Question: This is an example. I want to know if there is a general way to deal with this kind of problems.
Suppose I have a function (a e R) :
'''
f[a_, n_Integer, m_Integer] := Sum[a^i k[i],{i,0,n}]^m
'''

And I need a closed form for the coefficient a^p. What is the better way to proceed?
:In this particular case, one could go manually trying to represent the sum through <URL>, but it seems difficult to write down the Multinomial terms for a variable number of arguments, and besides, I want Mma to do it.
: Of course
'''
Collect[f[a, 3, 4], a]
'''
Will do, but only for a given 'm' and 'n'.
: This question is related to <URL>. My application is different, but probably the same methods apply. So, feel free to answer both with a single shot.
:
You can model the multinomial theorem with a function like:
'''
f[n_, m_] :=
Sum[KroneckerDelta[m - Sum[r[i], {i, n}]]
(Multinomial @@ Sequence@Array[r, n])
Product[x[i]^r[i], {i, n}],
Evaluate@(Sequence @@ Table[{r[i], 0, m}, {i, 1, n}])];
'''
So, for example
'''
f[2,3]
'''
is the cube of a binomial
'''
x[1]^3+ 3 x[1]^2 x[2]+ 3 x[1] x[2]^2+ x[2]^3
'''
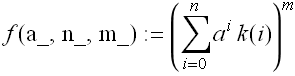
Answer: The coefficient by 'a^k' can be viewed as derivative of order 'k' at zero divided by 'k!'. In version 8, there is a function <URL>, which allows to construct a derivative at a point for composition of functions, out of derivatives of individual components. Basically, for 'f[g[x]]' and expanding around 'x==0' we find 'Derivative[p][Function[x,f[g[x]]][0]' as
'''
BellY[ Table[ { Derivative[k][f][g[0]], Derivative[k][g][0]}, {k, 1, p} ] ]/p!
'''
This is also known as generalized Bell polynomial, see <URL>.
In the case at hand:
'''
f[a_, n_Integer, m_Integer] := Sum[a^i k[i], {i, 0, n}]^m
With[{n = 3, m = 4, p = 7},
BellY[ Table[{FactorialPower[m, s] k[0]^(m - s),
If[s <= n, s! k[s], 0]}, {s, 1, p}]]/p!] // Distribute
(*
Out[80]= 4 k[1] k[2]^3 + 12 k[1]^2 k[2] k[3] + 12 k[0] k[2]^2 k[3] +
12 k[0] k[1] k[3]^2
*)
With[{n = 3, m = 4, p = 7}, Coefficient[f[a, n, m], a, p]]
(*
Out[81]= 4 k[1] k[2]^3 + 12 k[1]^2 k[2] k[3] + 12 k[0] k[2]^2 k[3] +
12 k[0] k[1] k[3]^2
*)
'''
Doing it this way is more computationally efficient than building the entire expression and extracting coefficients.
---
The approach here outlined will work for symbolic orders 'n' and 'm', but requires explicit value for 'p'. When using it is this circumstances, it is better to replace 'If' with its 'Piecewise' analog, e.g. 'Boole':
'''
With[{p = 2},
BellY[Table[{FactorialPower[m, s] k[0]^(m - s),
Boole[s <= n] s! k[s]}, {s, 1, p}]]/p!]
(* 1/2 (Boole[1 <= n]^2 FactorialPower[m, 2] k[0]^(-2 + m)
k[1]^2 + 2 m Boole[2 <= n] k[0]^(-1 + m) k[2]) *)
'''